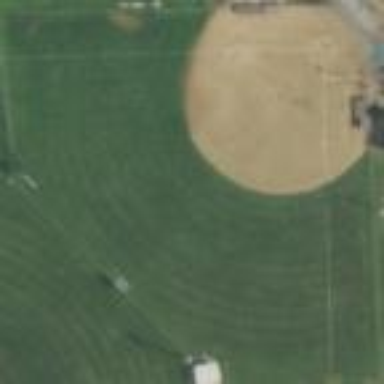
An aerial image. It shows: Baseball pitch for leisure and sports activities.